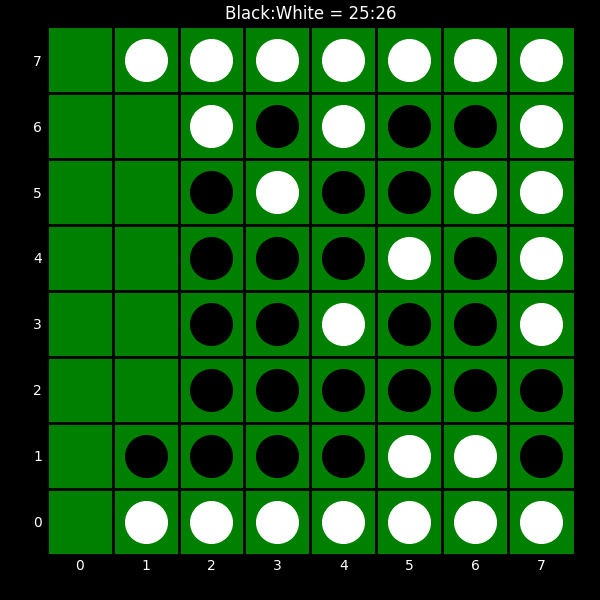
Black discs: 25
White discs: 26